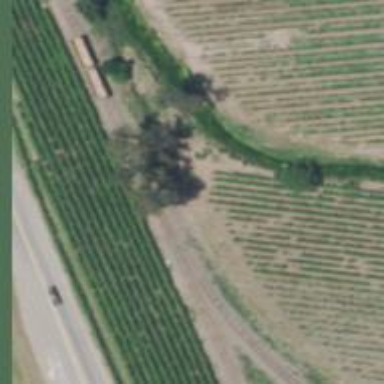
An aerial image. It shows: Vineyard growing grapes.